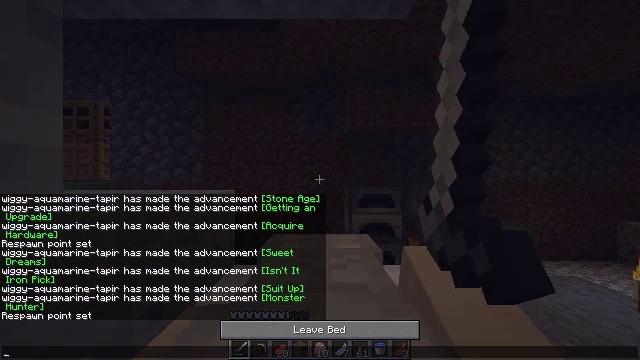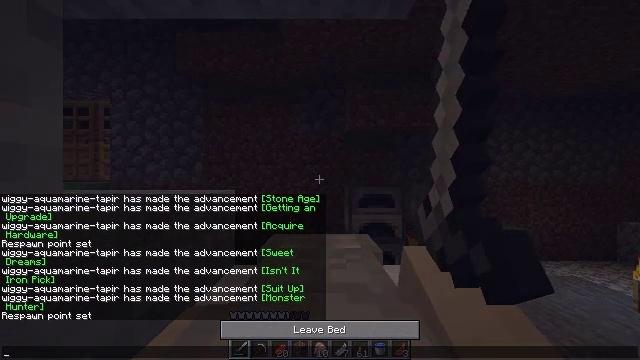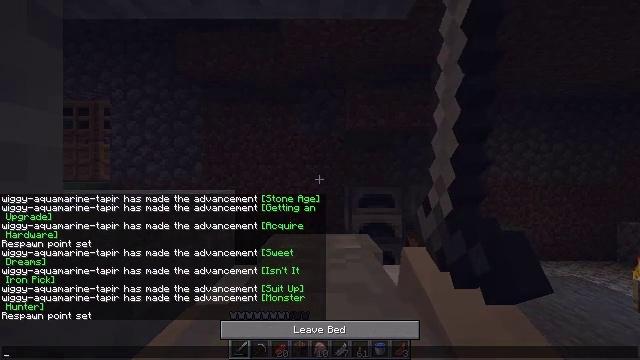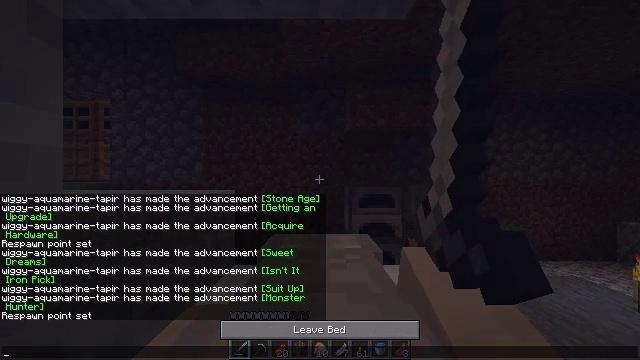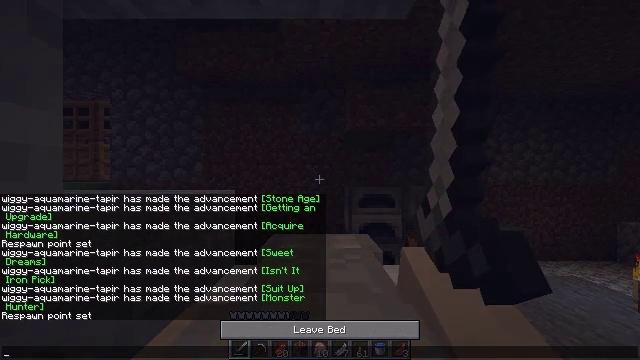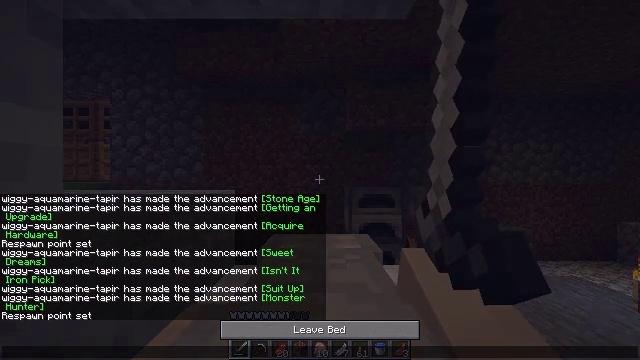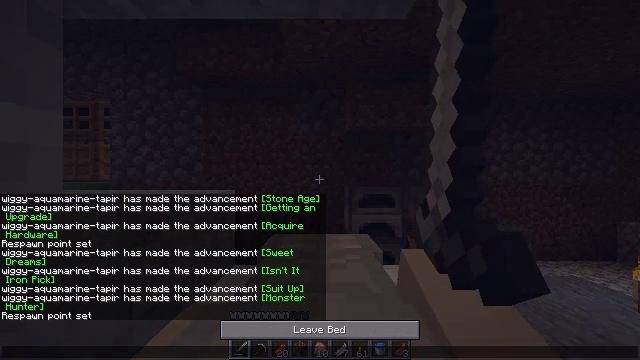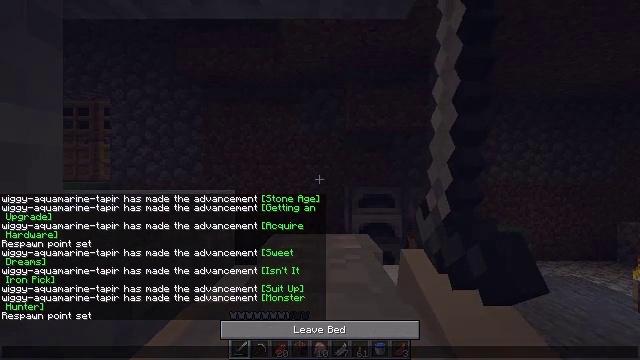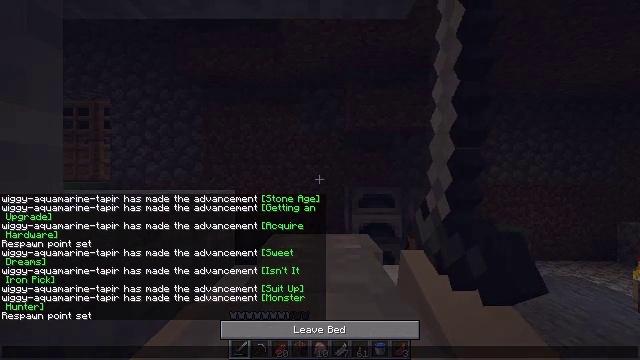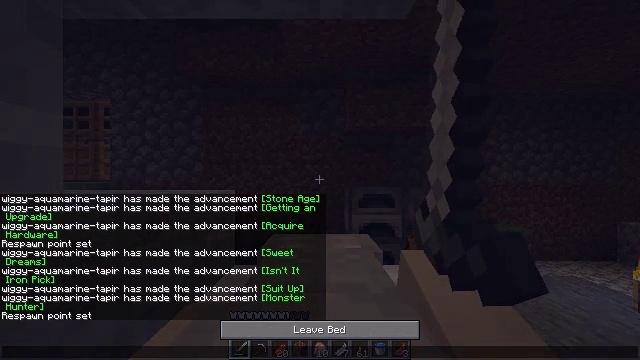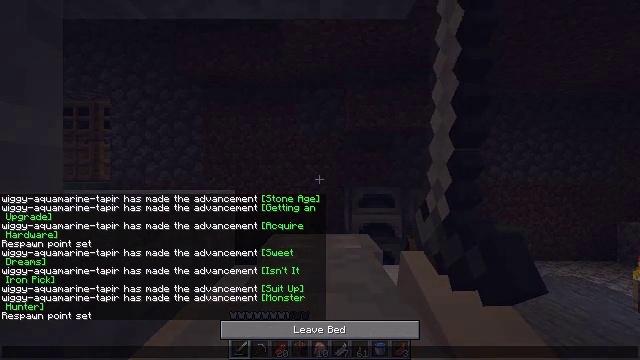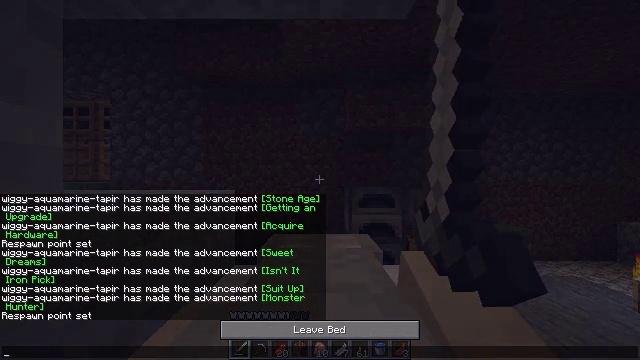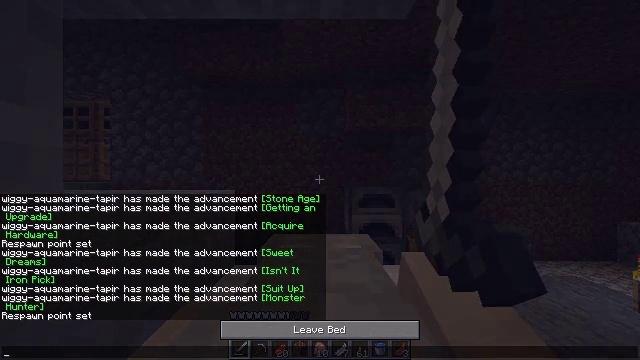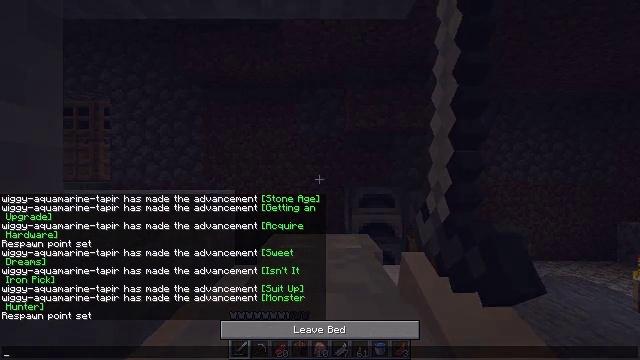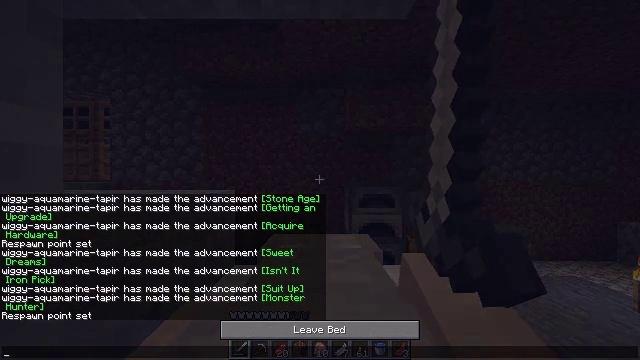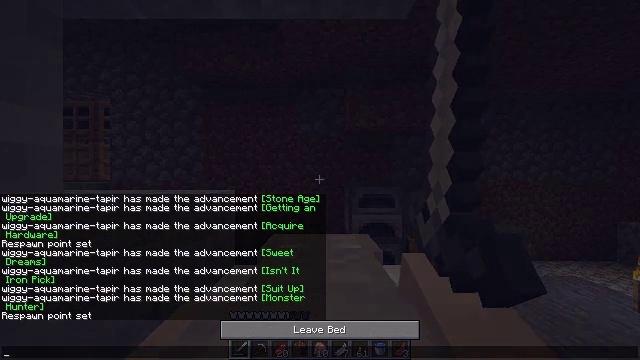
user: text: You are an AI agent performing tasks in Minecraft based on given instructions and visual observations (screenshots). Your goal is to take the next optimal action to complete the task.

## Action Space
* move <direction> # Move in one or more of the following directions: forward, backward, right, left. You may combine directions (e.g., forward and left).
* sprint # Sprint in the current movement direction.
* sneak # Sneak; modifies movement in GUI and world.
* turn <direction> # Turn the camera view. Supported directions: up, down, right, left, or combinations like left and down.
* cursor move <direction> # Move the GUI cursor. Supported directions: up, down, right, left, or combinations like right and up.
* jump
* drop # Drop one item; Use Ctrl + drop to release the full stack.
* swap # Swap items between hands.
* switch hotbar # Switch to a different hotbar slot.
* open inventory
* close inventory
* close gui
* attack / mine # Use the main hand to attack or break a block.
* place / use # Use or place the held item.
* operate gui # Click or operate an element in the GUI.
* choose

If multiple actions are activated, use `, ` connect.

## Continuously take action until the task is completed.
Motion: motion action
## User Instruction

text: Collect sand to make glass.
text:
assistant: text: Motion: no_op
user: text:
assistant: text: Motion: no_op
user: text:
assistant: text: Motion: no_op
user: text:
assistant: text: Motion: no_op
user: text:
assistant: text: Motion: no_op
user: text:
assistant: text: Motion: no_op
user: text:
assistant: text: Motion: no_op
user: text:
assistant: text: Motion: no_op
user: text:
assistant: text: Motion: no_op
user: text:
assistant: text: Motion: no_op
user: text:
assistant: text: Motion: no_op
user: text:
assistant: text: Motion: no_op
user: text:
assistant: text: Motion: no_op
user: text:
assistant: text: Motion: no_op
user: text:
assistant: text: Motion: no_op
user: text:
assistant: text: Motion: no_op
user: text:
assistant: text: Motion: no_op
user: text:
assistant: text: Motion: no_op
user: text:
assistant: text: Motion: no_op
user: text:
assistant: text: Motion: no_op
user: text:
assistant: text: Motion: no_op
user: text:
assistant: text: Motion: no_op
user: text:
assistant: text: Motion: no_op
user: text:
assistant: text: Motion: no_op
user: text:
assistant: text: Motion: no_op
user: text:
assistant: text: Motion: no_op
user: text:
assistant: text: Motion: no_op
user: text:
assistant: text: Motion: no_op
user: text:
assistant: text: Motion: no_op
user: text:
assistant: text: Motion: no_op